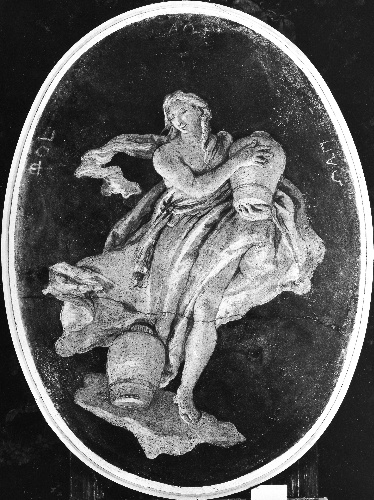
Title: Allegorical Figure Representing Temperance
Artist: Giovanni Battista Tiepolo
Artist bio: Italian, Venice 1696–1770 Madrid
Date: 1760
Object type: Painting, grisaille
Classification: Paintings
Medium: Fresco, transferred to canvas
Dimensions: Oval, 55 7/8 x 48 in. (141.9 x 121.9 cm)
Department: European Paintings
Credit line: Bequest of Grace Rainey Rogers, 1943
Accession year: 1943
Repository: Metropolitan Museum of Art, New York, NY
Tags: Women